Question: i am working on canvas.As shown below view class use for zoom and draw line.On click of zoom button pinch zoom working fine.but when i click on paint button i pass one Boolean as true which draw line on touch of finger.but after draw line on image i want to start pinch zoom again with this drawing line on particular position of image(zoom with drawing line + image.
Now i want to start pinch zoom on image 2 as shown in paint image.I have tried to search but still no any success.
Thanks
'''
public class DemoView extends View {
private static final float STROKE_WIDTH = 5f;
/** Need to track this so the dirty region can accommodate the stroke. **/
private static final float HALF_STROKE_WIDTH = STROKE_WIDTH / 2;
private Paint paint = new Paint();
private Path path = new Path();
// These matrices will be used to move and zoom image
Matrix matrix = new Matrix();
Matrix savedMatrix = new Matrix();
// We can be in one of these 3 states
static final int NONE = 0;
static final int DRAG = 1;
static final int ZOOM = 0;
public static float xValue;
public static float yValue;
private static final float MAX_ZOOM = 10;
int mode = NONE;
// Remember some things for zooming
PointF start = new PointF();
PointF mid = new PointF();
float oldDist = 1f;
private float globalX;
private float globalY;
private float width;
private float height;
/**
* Optimizes painting by invalidating the smallest possible area.
*/
private float lastTouchX;
private float lastTouchY;
private final RectF dirtyRect = new RectF();
private boolean flag;
private Bitmap bgBitmap;
private float mScaleFactor;
private int mActivePointerId;
private float mPosX;
private float mPosY;
public DemoView(Context context, AttributeSet attrs) {
super(context, attrs);
paint.setAntiAlias(true);
paint.setColor(Color.BLACK);
paint.setStyle(Paint.Style.STROKE);
paint.setStrokeJoin(Paint.Join.ROUND);
paint.setStrokeWidth(STROKE_WIDTH);
bgBitmap = BitmapFactory.decodeResource(context.getResources(), R.drawable.nat);
}
@Override
public void draw(Canvas canvas) {
super.draw(canvas);
canvas.save();
canvas.translate(mPosX, mPosY);
canvas.scale(mScaleFactor, mScaleFactor);
canvas.drawBitmap(bgBitmap, 0,0,null);
if(mScaleFactor != 1.f)
canvas.restore();
if(flag)
canvas.drawPath(path,paint);
if(mScaleFactor == 1.f)
canvas.restore();
}
/**
* Erases the signature.
*/
public void clear() {
path.reset();
// Repaints the entire view.
invalidate();
}
@Override
public boolean onTouchEvent(MotionEvent event) {
float eventX = event.getX();
float eventY = event.getY();
switch (event.getAction()) {
case MotionEvent.ACTION_DOWN:
if (flag) {
path.moveTo(eventX, eventY);
lastTouchX = eventX;
lastTouchY = eventY;
// There is no end point yet, so don't waste cycles invalidating.
return true;
}else{
savedMatrix.set(matrix);
start.set(event.getX(), event.getY());
mode = DRAG;
mActivePointerId = event.getPointerId(0);
break;
}
case MotionEvent.ACTION_POINTER_DOWN:
oldDist = spacing(event);
if (oldDist > 10f) {
savedMatrix.set(matrix);
midPoint(mid, event);
mode = ZOOM;
}
break;
case MotionEvent.ACTION_POINTER_UP:
mode = NONE;
break;
case MotionEvent.ACTION_MOVE:
case MotionEvent.ACTION_UP:
if (flag) {
resetDirtyRect(eventX, eventY);
// When the hardware tracks events faster than they are delivered,
// the
// event will contain a history of those skipped points.
int historySize = event.getHistorySize();
for (int i = 0; i < historySize; i++) {
float historicalX = event.getHistoricalX(i);
float historicalY = event.getHistoricalY(i);
expandDirtyRect(historicalX, historicalY);
path.lineTo(historicalX, historicalY);
}
// After replaying history, connect the line to the touch point.
path.lineTo(eventX, eventY);
break;
}else{
// Start tracking the dirty region.
if (mode == DRAG) {
// ...
matrix.set(savedMatrix);
matrix.postTranslate(event.getX() - start.x, event.getY()
- start.y);
} else if (mode == ZOOM) {
float newDist = spacing(event);
if (newDist > 10f) {
matrix.set(savedMatrix);
float scale = newDist / oldDist;
matrix.postScale(scale, scale, mid.x, mid.y);
}
// final int pointerIndex = event.findPointerIndex((Integer) mActivePointerId);
// final float x = event.getX(pointerIndex);
// final float y = event.getY(pointerIndex);
//
// final float dx = x - globalX;
// final float dy = y - globalY;
// mPosX += dx;
// mPosY += dy;
}
}
default:
Log.e("Ignored touch event: " ,"i"+ event.toString());
return false;
}
// Include half the stroke width to avoid clipping.
invalidate((int) (dirtyRect.left - HALF_STROKE_WIDTH),
(int) (dirtyRect.top - HALF_STROKE_WIDTH),
(int) (dirtyRect.right + HALF_STROKE_WIDTH),
(int) (dirtyRect.bottom + HALF_STROKE_WIDTH));
lastTouchX = eventX;
lastTouchY = eventY;
return true;
}
/**
* Called when replaying history to ensure the dirty region includes all
* points.
*/
private void expandDirtyRect(float historicalX, float historicalY) {
if (historicalX < dirtyRect.left) {
dirtyRect.left = historicalX;
} else if (historicalX > dirtyRect.right) {
dirtyRect.right = historicalX;
}
if (historicalY < dirtyRect.top) {
dirtyRect.top = historicalY;
} else if (historicalY > dirtyRect.bottom) {
dirtyRect.bottom = historicalY;
}
}
/**
* Resets the dirty region when the motion event occurs.
*/
private void resetDirtyRect(float eventX, float eventY) {
// The lastTouchX and lastTouchY were set when the ACTION_DOWN
// motion event occurred.
dirtyRect.left = Math.min(lastTouchX, eventX);
dirtyRect.right = Math.max(lastTouchX, eventX);
dirtyRect.top = Math.min(lastTouchY, eventY);
dirtyRect.bottom = Math.max(lastTouchY, eventY);
}
/** Determine the space between the first two fingers */
private float spacing(MotionEvent event) {
float x = event.getX(0) - event.getX(1);
float y = event.getY(0) - event.getY(1);
return FloatMath.sqrt(x * x + y * y);
}
/** Calculate the mid point of the first two fingers */
private void midPoint(PointF point, MotionEvent event) {
float x = event.getX(0) + event.getX(1);
float y = event.getY(0) + event.getY(1);
point.set(x / 2, y / 2);
}
public boolean setFlag(boolean b) {
return flag = b;
}
}
'''
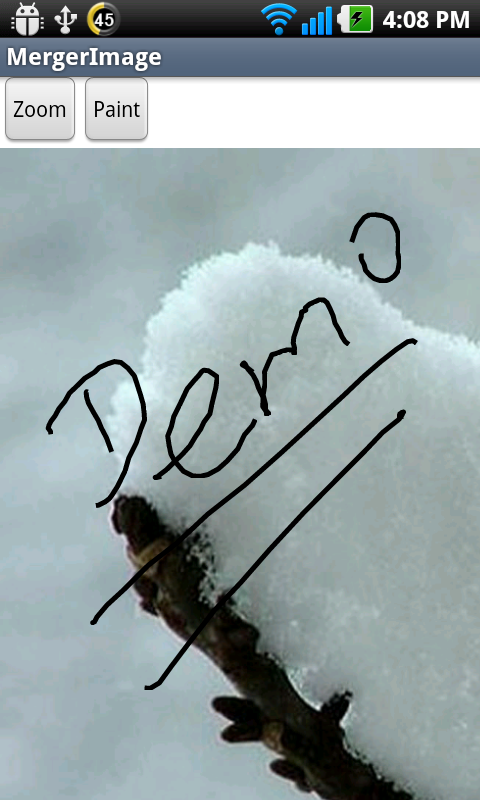
Answer: image with pinch zoom and paint on image.
'''
imageView.setOnTouchListener(new OnTouchListener() {
@Override
public boolean onTouch(View v, MotionEvent event) {
ImageView view = (ImageView) v;
switch (event.getAction() & MotionEvent.ACTION_MASK) {
case MotionEvent.ACTION_DOWN:
savedMatrix.set(matrix1);
start.set(event.getX(), event.getY());
mode = DRAG;
break;
case MotionEvent.ACTION_POINTER_DOWN:
oldDist = spacing(event);
if (oldDist > 10f) {
start.set(event.getX(), event.getY());
savedMatrix.set(matrix1);
midPoint(mid, event);
// mode = POINT2;
mode = ZOOM;
}
break;
case MotionEvent.ACTION_UP:
mode = NONE;
distanceOffset = minOffset;
case MotionEvent.ACTION_POINTER_UP:
mode = NONE;
distanceOffset = minOffset;
break;
case MotionEvent.ACTION_MOVE:
if (mode == POINT2) {
newDist = spacing(event);
if (newDist - oldDist > 5f
|| newDist - oldDist < -5f) {
mode = ZOOM;
} else {
start.set(event.getX(), event.getY());
mode = DRAG;
}
} else if (mode == DRAG) {
matrix1.set(savedMatrix);
matrix1.postTranslate(event.getX() - start.x,
event.getY() - start.y);
} else if (mode == ZOOM) {
newDist = spacing(event);
if (newDist > 10f) {
matrix1.set(savedMatrix);
float scale = newDist / oldDist;
matrix1.postScale(scale, scale, mid.x,
mid.y);
finalscale = scale;
}
}
break;
}
view.setImageMatrix(matrix1);
// matrixTurning(matrix1, view);
return true; // indicate event was handled
}
});
}
mPaintView.setOnTouchListener(new OnTouchListener() {
@Override
public boolean onTouch(View v, MotionEvent event) {
PaintView view = (PaintView) v;
view.setScaleType(ImageView.ScaleType.MATRIX);
switch (event.getAction() & MotionEvent.ACTION_MASK) {
case MotionEvent.ACTION_DOWN:
if (falg) {
savedMatrix.set(matrix);
start.set(event.getX(), event.getY());
mode = DRAG;
} else {
view.onTouchEvent(event);
}
break;
case MotionEvent.ACTION_POINTER_DOWN:
if (falg) {
oldDist = spacing(event);
if (oldDist > 10f) {
start.set(event.getX(), event.getY());
savedMatrix.set(matrix);
midPoint(mid, event);
mode = ZOOM;
}
}
break;
case MotionEvent.ACTION_UP:
if (falg) {
mode = NONE;
distanceOffset = minOffset;
}
case MotionEvent.ACTION_POINTER_UP:
if (falg) {
mode = NONE;
distanceOffset = minOffset;
}
break;
case MotionEvent.ACTION_MOVE:
if (falg) {
if (mode == POINT2) {
newDist = spacing(event);
if (newDist - oldDist > 5f
|| newDist - oldDist < -5f) {
mode = ZOOM;
} else {
start.set(event.getX(), event.getY());
mode = DRAG;
}
} else if (mode == DRAG) {
matrix.set(savedMatrix);
matrix.postTranslate(event.getX() - start.x,
event.getY() - start.y);
} else if (mode == ZOOM) {
newDist = spacing(event);
if (newDist > 10f) {
matrix.set(savedMatrix);
float scale = newDist / oldDist;
matrix.postScale(scale, scale, mid.x, mid.y);
finalscale = scale;
}
}
} else {
view.onTouchEvent(event);
}
break;
}
limitZoom(matrix);
view.setImageMatrix(matrix);
matrixTurning(matrix, view);
RectF r = new RectF();
matrix.mapRect(r);
scaledImageOffsetX = r.left;
scaledImageOffsetY = r.top;
return true;
}
});
}
private void limitZoom(Matrix m) {
float[] values = new float[9];
m.getValues(values);
float scaleX = values[Matrix.MSCALE_X];
float scaleY = values[Matrix.MSCALE_Y];
if(scaleX > MAX_ZOOM) {
scaleX = MAX_ZOOM;
} else if(scaleX < MIN_ZOOM) {
scaleX = MIN_ZOOM;
}
if(scaleY > MAX_ZOOM) {
scaleY = MAX_ZOOM;
} else if(scaleY < MIN_ZOOM) {
scaleY = MIN_ZOOM;
}
values[Matrix.MSCALE_X] = scaleX;
values[Matrix.MSCALE_Y] = scaleY;
m.setValues(values);
}
public boolean getFlag(boolean b) {
return falg = b;
}
'''
'''
class PaintView extends ImageView {
private Bitmap mBitmap;
private Canvas mCanvas;
private Path mPath;
private Paint mBitmapPaint;
// onDraw
private Paint mPaint;
// onTouch
private float mX, mY;
private static final float TOUCH_TOLERANCE = 4;
public PaintView(Context context) {
this(context, null);
}
public PaintView(Context context, AttributeSet attrs) {
super(context, attrs);
mBitmap = Bitmap.createBitmap(1024, 1024, Bitmap.Config.ARGB_8888);
mPath = new Path();
mBitmapPaint = new Paint(Paint.DITHER_FLAG);
}
@Override
protected void onSizeChanged(int w, int h, int oldw, int oldh) {
super.onSizeChanged(w, h, oldw, oldh);
}
@Override
protected void onDraw(Canvas canvas) {
// canvas.drawColor(0xFFAAAAAA);
super.onDraw(canvas);
mCanvas = canvas;
// canvas = mCanvas;
canvas.drawBitmap(mBitmap, 0, 0, mBitmapPaint);
// canvas.drawBitmap(mBitmap, PaintScreen.matrix, mBitmapPaint);
canvas.drawPath(mPath, mPaint);
}
public void clear() {
mPaint.reset();
// invalidate();
}
public void setMPaint(Paint paint) {
mPaint = paint;
}
private void touchStart(float x, float y) {
// mPath.reset();
mPath.moveTo(x, y);
mX = x;
mY = y;
}
private void touchMove(float x, float y) {
float dx = Math.abs(x - mX);
float dy = Math.abs(y - mY);
if (dx >= TOUCH_TOLERANCE || dy >= TOUCH_TOLERANCE) {
mPath.quadTo(mX, mY, (x + mX) / 2, (y + mY) / 2);
mX = x;
mY = y;
}
}
private void touchUp() {
mPath.lineTo(mX, mY);
// commit the path to our offscreen
mCanvas.drawPath(mPath, mPaint);
// kill this so we don't double draw
mPath.reset();
}
@Override
public boolean onTouchEvent(MotionEvent event) {
float x = event.getX();
float y = event.getY();
Log.d("PaintView", "ev ->" + event.getAction());
switch (event.getAction()) {
case MotionEvent.ACTION_DOWN:
touchStart(x, y);
invalidate();
break;
case MotionEvent.ACTION_MOVE:
touchMove(x, y);
invalidate();
break;
case MotionEvent.ACTION_UP:
touchUp();
invalidate();
break;
}
return true;
}
public void cMatrix(Matrix matrix) {
mCanvas.setMatrix(matrix);
}
}
'''